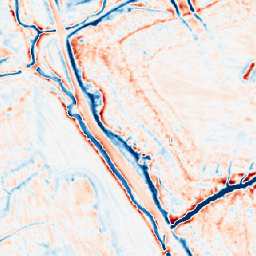
Category: multiscale
Decomposition family: dog_multiscale
Decomposition parameters: sigma_ratio: 1.6
n_scales: 4
base_sigma: 0.5
Upsampling method: nearest
Upsampling parameters: scale: 4
Upsampling scale: 4